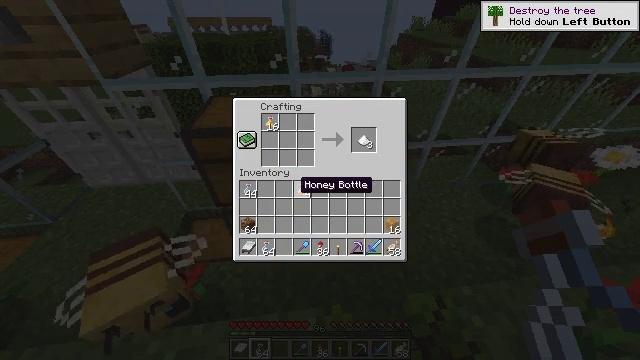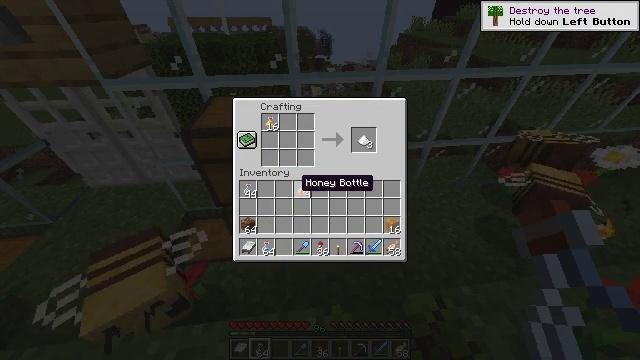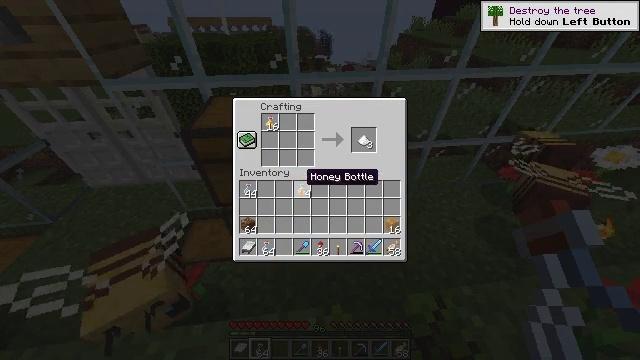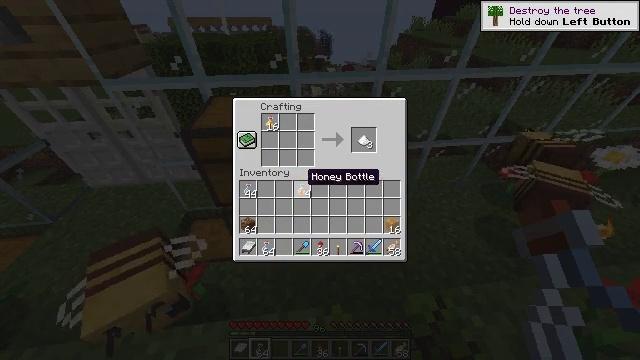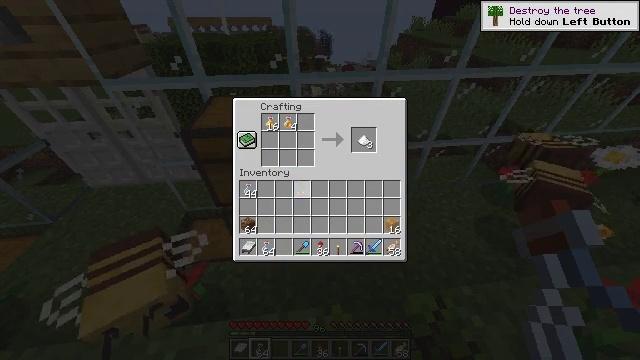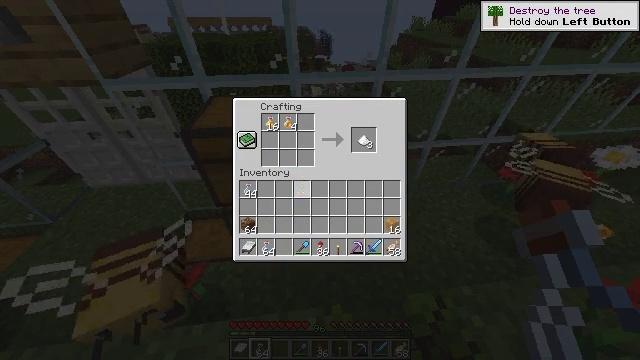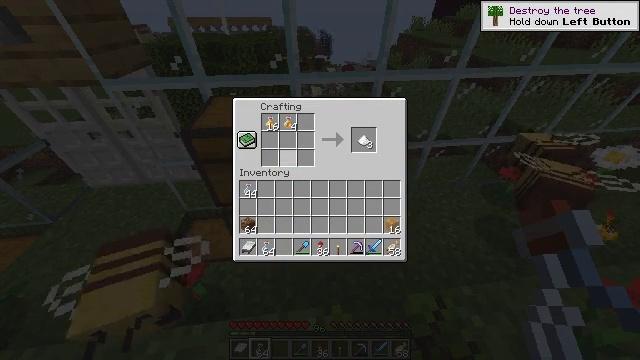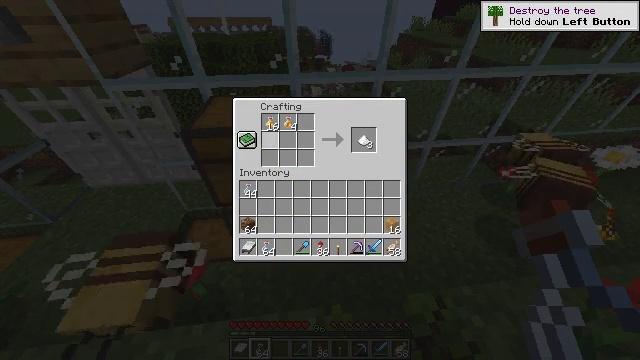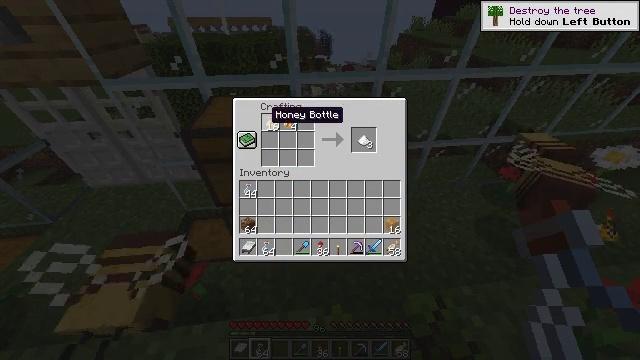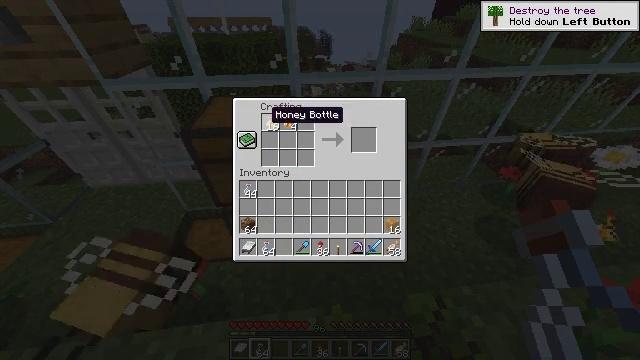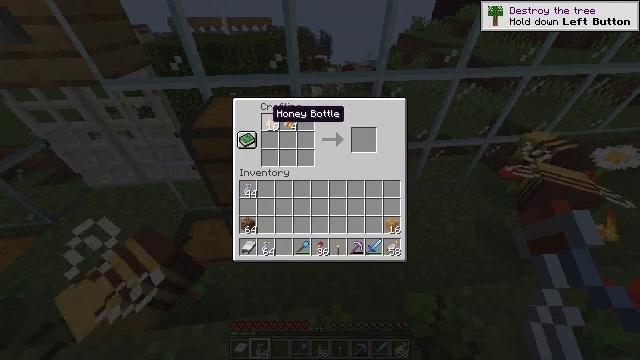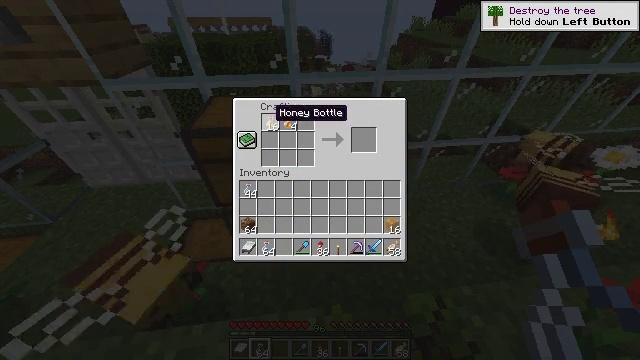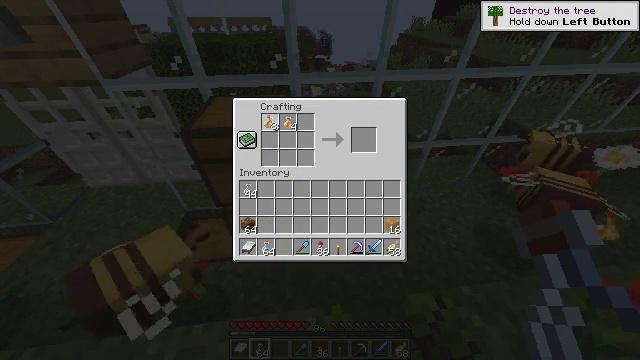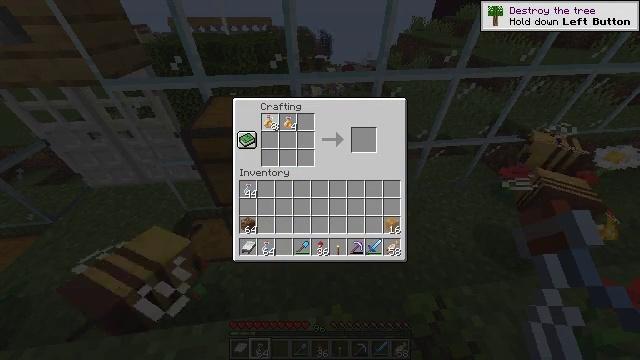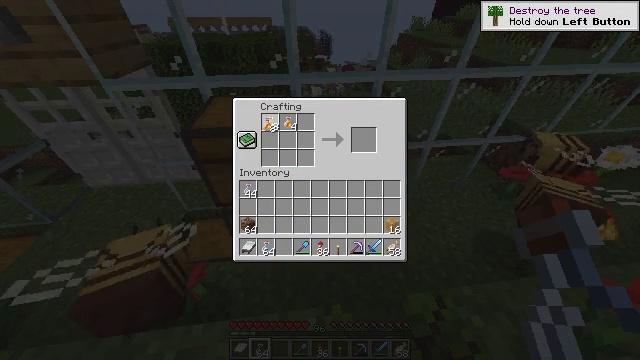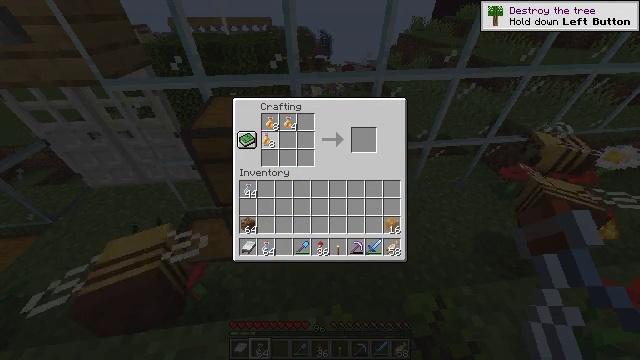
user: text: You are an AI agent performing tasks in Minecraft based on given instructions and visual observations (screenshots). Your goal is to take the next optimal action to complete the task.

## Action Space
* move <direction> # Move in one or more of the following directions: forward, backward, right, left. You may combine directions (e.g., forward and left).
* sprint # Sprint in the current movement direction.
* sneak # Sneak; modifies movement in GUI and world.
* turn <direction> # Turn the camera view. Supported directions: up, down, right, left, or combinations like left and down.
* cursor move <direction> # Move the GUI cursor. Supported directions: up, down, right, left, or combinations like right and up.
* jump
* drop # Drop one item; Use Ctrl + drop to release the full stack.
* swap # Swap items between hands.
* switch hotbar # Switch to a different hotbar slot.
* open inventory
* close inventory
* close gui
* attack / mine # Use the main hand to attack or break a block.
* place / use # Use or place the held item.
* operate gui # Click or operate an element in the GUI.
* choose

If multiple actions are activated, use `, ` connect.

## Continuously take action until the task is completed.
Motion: motion action
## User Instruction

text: Create a honey block using four honey bottles.
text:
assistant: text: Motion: sneak
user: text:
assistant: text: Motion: sneak
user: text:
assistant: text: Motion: sneak
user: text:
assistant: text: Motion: sneak, choose
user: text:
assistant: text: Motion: sneak, choose
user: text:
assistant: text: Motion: sneak, cursor move left and up
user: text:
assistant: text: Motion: sneak, cursor move left and up
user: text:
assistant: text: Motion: sneak, cursor move up
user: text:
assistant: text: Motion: no_op
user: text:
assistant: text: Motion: no_op
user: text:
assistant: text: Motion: no_op
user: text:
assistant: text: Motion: choose
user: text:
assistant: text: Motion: choose
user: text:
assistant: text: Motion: choose
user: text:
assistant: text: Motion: cursor move down
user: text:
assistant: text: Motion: no_op
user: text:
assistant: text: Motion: no_op
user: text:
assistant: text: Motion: operate gui
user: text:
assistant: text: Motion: operate gui
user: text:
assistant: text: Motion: no_op
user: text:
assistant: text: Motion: no_op
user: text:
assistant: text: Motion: no_op
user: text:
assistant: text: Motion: choose
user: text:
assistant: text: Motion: choose
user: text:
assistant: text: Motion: choose
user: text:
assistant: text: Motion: cursor move right
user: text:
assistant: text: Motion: no_op
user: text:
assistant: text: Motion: no_op
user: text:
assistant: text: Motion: operate gui
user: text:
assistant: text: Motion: operate gui